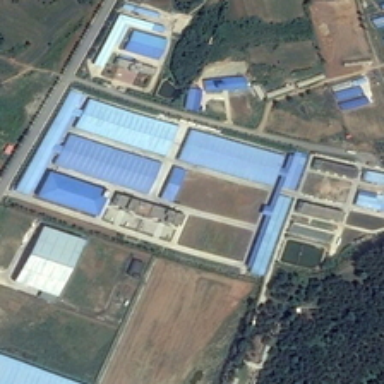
Many buildings and green trees are in an industrial area .